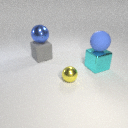
large cyan metal cube below large blue rubber sphere